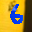
Label: 6